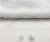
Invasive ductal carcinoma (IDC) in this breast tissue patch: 0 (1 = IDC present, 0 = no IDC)